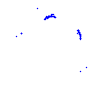
Particle: proton